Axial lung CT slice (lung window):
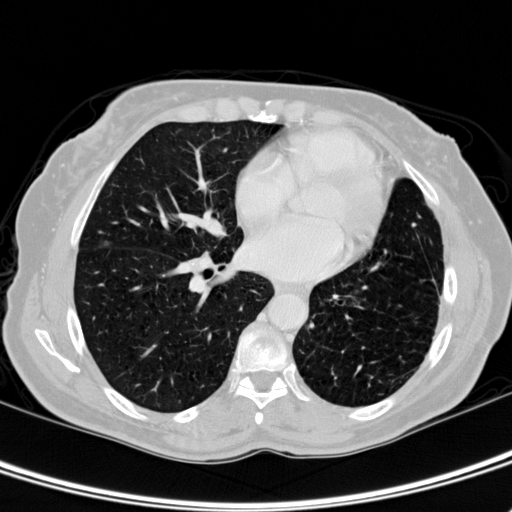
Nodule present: no